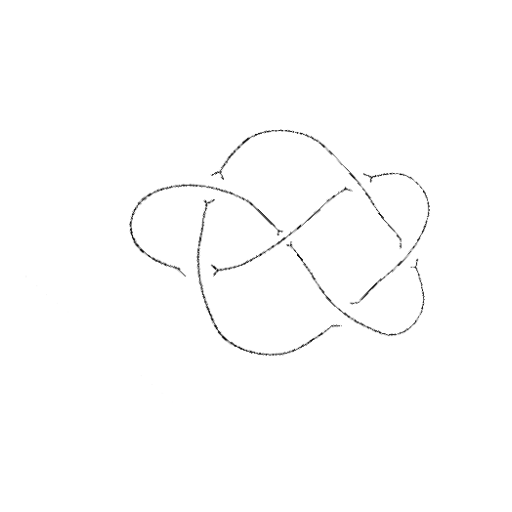
Crossing number: 6